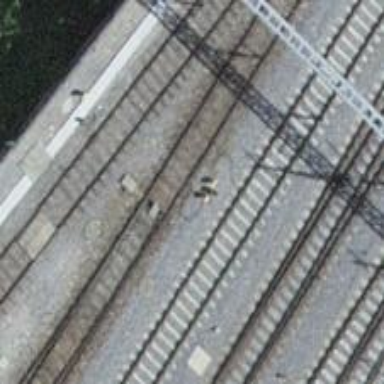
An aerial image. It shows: Railway switch.